【题型】选择题　【知识点】解析几何　【难度】easy
若直线$y = kx - 1$与曲线$y = \sqrt{-x^2 + 4x - 3}$恰有两个公共点，则实数$k$的取值范围是（）\\
\vspace{0.5em}
A.$\left(\frac{4}{3},+\infty\right)$ B.$\left[1,\frac{4}{3}\right)$ C.$\left[1,\frac{4}{3}\right]$ D.$\left(0,\frac{4}{3}\right)$\\
\vspace{1em}
\noindent
【解答】
【答案】B\\
\vspace{0.5em}
\noindent
【知识点】由直线与圆的位置关系求参数\\
\vspace{0.5em}
\noindent
【分析】根据题意得：$y = kx - 1$为恒过定点$A(0,-1)$的直线，曲线表示圆心为$(2,0)$，半径为1的上半圆，由此利用数形结合思想能求出$k$的取值范围。\\
\vspace{0.5em}
\noindent
【详解】根据题意得$y = kx - 1$为恒过定点$A(0,-1)$的直线，\\
由曲线$y = \sqrt{-x^2 + 4x - 3}$，可得$(x - 2)^2 + y^2 = 1\ (y \ge 0)$，\\
所以曲线表示圆心为$C(2,0)$，半径为1的上半圆，如图所示，\\
\vspace{1em}

\vspace{1em}
\noindent
当直线与圆$C$相切时，有$\frac{|2k - 1|}{\sqrt{k^2 + 1}} = 1$，解得$k = 0$（舍去）或$k = \frac{4}{3}$，\\
把$B(1,0)$代入$y = kx - 1$得$k - 1 = 0$，解得$k = 1$，\\
因为直线$y = kx - 1$与曲线$y = \sqrt{-x^2 + 4x - 3}$恰有两个公共点，\\
由图可得$1 \le k < \frac{4}{3}$，即$k$的取值范围是$\left[1,\frac{4}{3}\right)$。\\
\vspace{0.5em}
\noindent
故选：B.
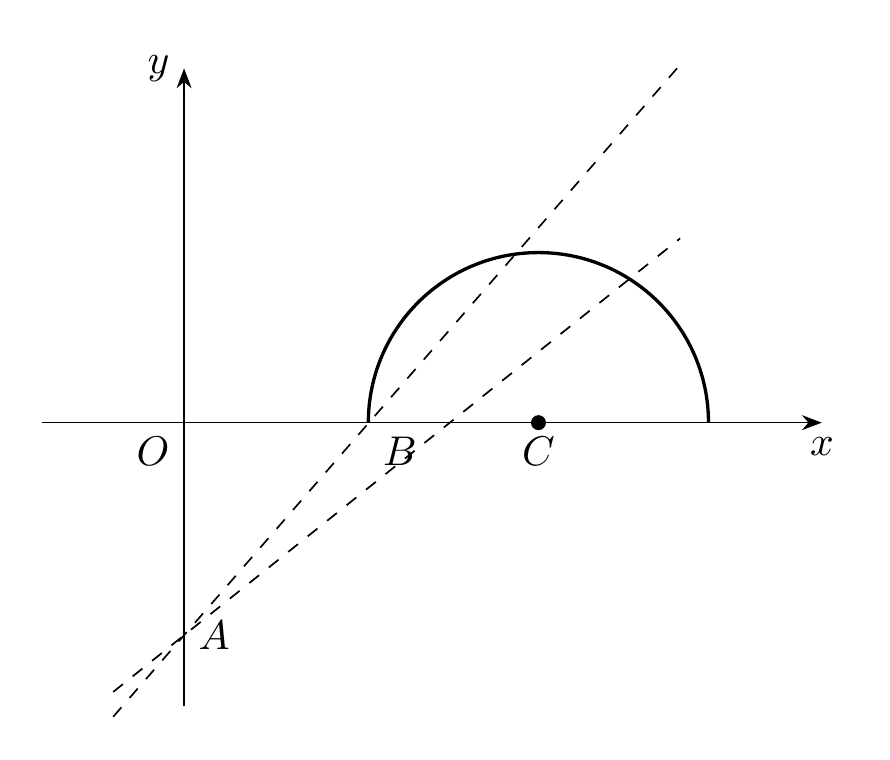